Question: Looking for a way to hide/remove the "square boxes" indicated by the arrows in the below picture for the JQuery Mobile range slider:

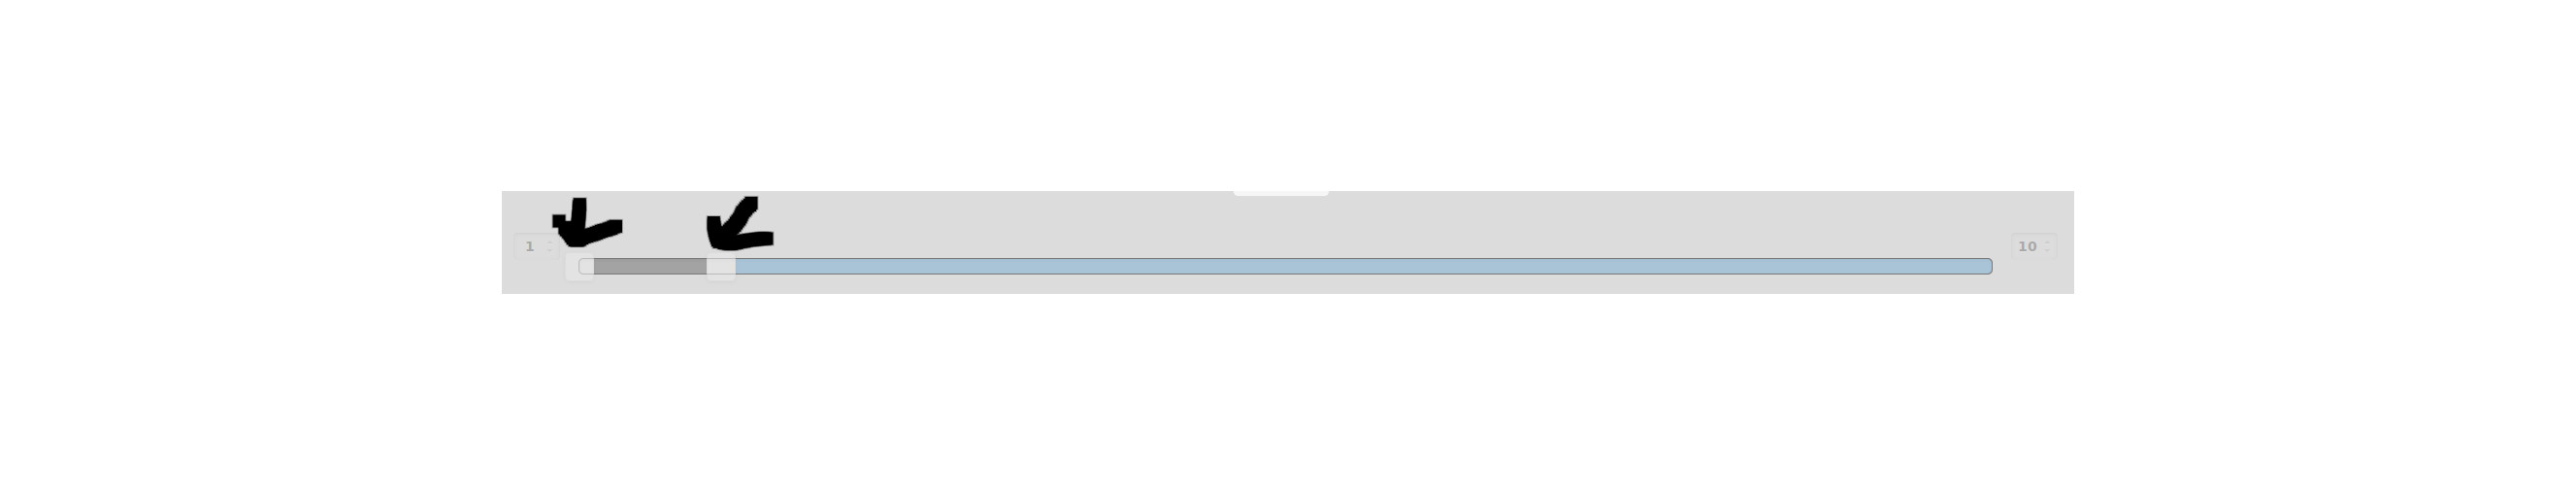
Answer: You can try the following.
'''
.ui-slider-track .ui-btn.ui-slider-handle {
display: none;
}
'''
That is if you are referring to this jQuery <URL>.